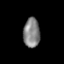
Tissue: prostate
Cell type: T cells
Senescence score: 0.3541
Nuclear area (px): 477
Mean DAPI intensity: 130.746